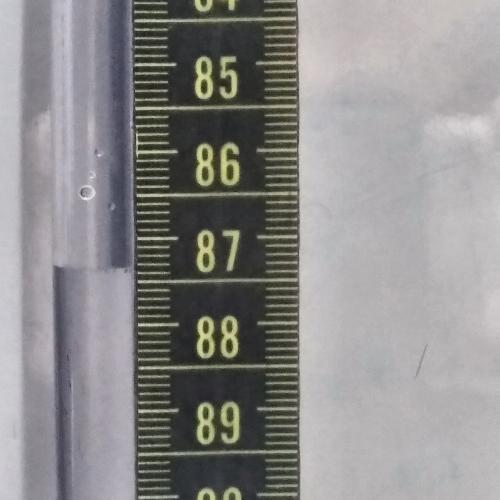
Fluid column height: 87.3 cm